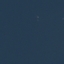
Land use / land cover: SeaLake